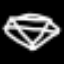
Label: diamond